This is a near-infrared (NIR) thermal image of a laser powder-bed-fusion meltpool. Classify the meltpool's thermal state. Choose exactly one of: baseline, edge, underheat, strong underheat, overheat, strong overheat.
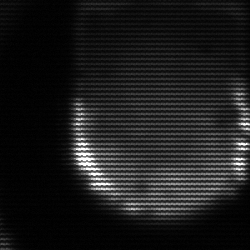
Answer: edge